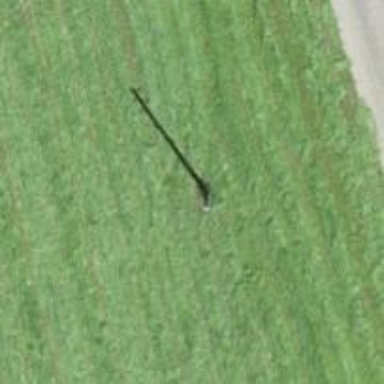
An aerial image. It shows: Minor power line.